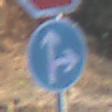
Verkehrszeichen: VorgeschriebeneFahrtrichtungGeradeausOderRechts
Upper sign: Stop
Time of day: MorningAfternoon
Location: Outdoor (Nature)
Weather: Clear
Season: NotSpecified
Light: Natural